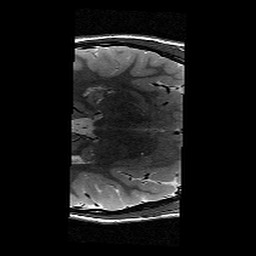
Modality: T2w
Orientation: axial
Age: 11
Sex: female
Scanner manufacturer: siemens
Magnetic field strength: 3 T
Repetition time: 9.23 s
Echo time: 0.067 s